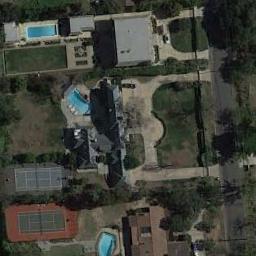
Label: tennis_court